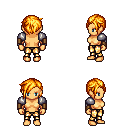
a pixel art fantasy rpg character, female body template, human, tanned skin, steel arm armor, gold greaves, light blonde pixie cut hairstyle, leather bracers, four views (front, back, left, right), 2x2 character sprite sheet, small pixel art, hard edges, no anti-aliasing